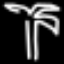
Label: palm tree